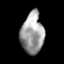
Tissue: skin
Cell type: Epithelial cells
Senescence score: 0.2584
Nuclear area (px): 908
Mean DAPI intensity: 159.449